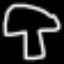
Label: mushroom